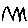
Label: zigzag